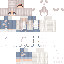
A female human skin with pale skin, wearing blonde long hair dressed in a white tshirt and gray jeans, featuring a closed mouth.